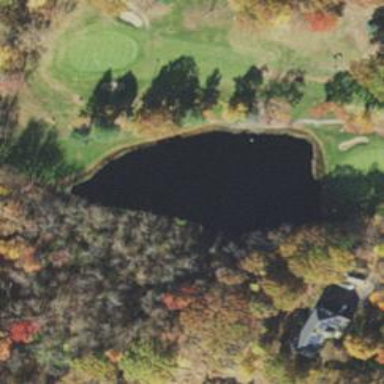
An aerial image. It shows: Natural pond serving as water hazard on golf course.